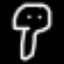
Label: mushroom